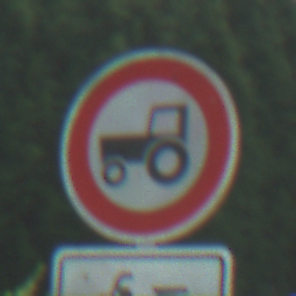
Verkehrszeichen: VerbotKraftfahrzeugeZuegeNichtSchneller25
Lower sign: EinspurigeFahrzeugeFrei2
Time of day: Midday
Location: Outdoor (Nature)
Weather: PartlyCloudy
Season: NotSpecified
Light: Natural